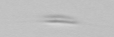
Label: Cylindrotheca_morphotype1